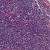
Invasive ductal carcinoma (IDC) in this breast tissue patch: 0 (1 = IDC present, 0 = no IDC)